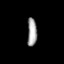
Tissue: lung
Cell type: Epithelial cells
Senescence score: 0.2394
Nuclear area (px): 264
Mean DAPI intensity: 160.246